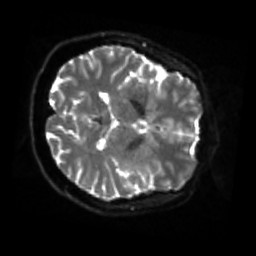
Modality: sbref
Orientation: axial
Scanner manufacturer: siemens
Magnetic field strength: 3 T
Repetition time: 4 s
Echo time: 0.0594 s